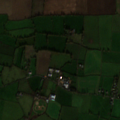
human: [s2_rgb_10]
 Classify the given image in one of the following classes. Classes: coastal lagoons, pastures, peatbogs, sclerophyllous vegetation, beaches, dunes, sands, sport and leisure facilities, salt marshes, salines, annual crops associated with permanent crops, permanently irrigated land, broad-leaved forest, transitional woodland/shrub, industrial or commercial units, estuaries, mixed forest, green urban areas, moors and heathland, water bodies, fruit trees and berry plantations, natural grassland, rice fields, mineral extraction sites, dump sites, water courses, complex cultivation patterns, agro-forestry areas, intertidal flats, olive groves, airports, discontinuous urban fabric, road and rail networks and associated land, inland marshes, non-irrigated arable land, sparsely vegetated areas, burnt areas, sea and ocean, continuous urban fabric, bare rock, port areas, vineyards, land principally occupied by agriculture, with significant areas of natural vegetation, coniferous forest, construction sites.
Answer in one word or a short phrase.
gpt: non-irrigated arable land, pastures